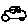
Label: car